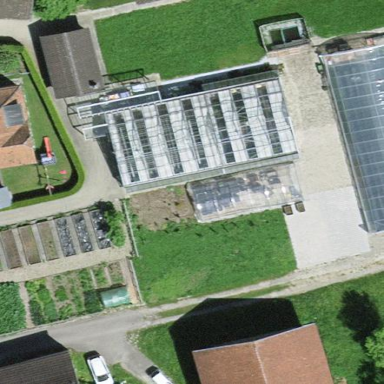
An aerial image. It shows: Plant nursery.